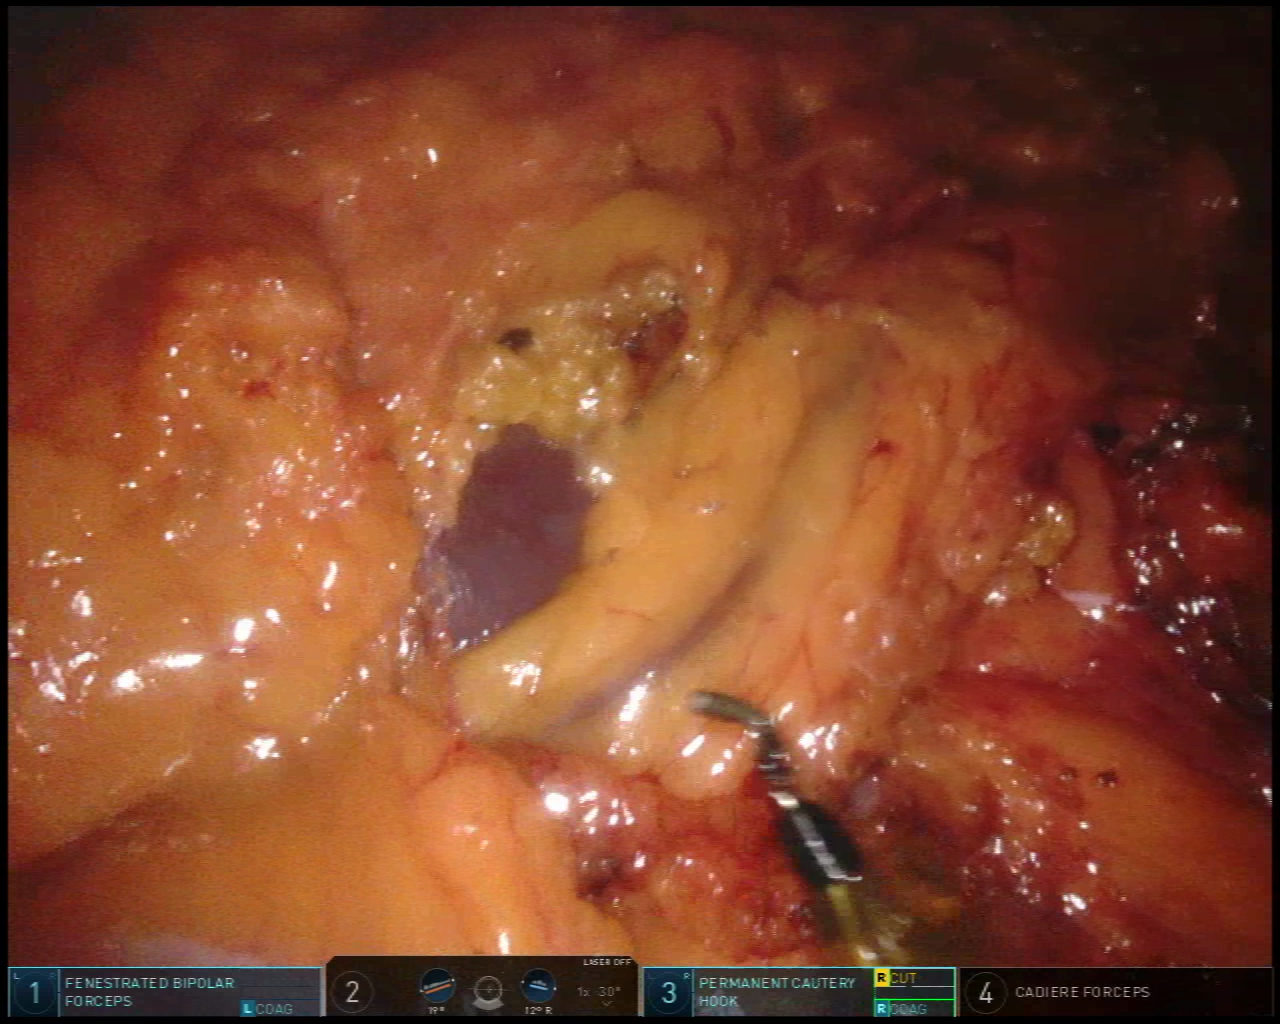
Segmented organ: liver
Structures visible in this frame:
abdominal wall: no
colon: no
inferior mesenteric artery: no
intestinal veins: no
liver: yes
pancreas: no
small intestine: no
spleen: no
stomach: no
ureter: no
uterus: no
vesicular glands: no